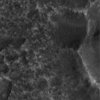
Label: not_dusty